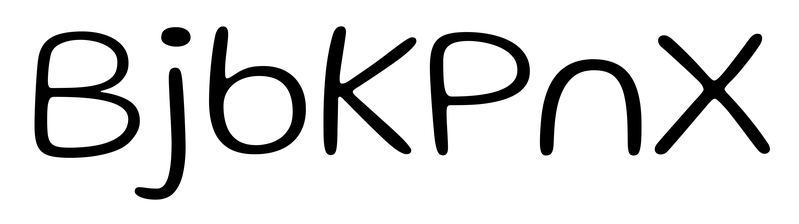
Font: Gluten_ExtraLight